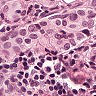
Metastatic tissue present: yes